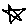
Label: star